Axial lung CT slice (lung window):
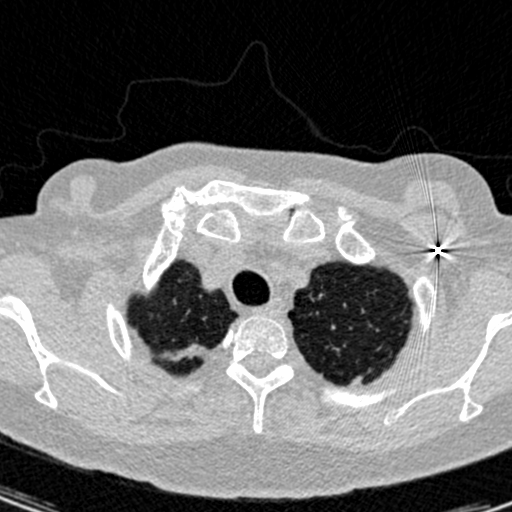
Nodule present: no